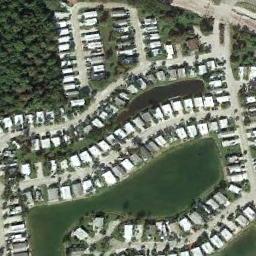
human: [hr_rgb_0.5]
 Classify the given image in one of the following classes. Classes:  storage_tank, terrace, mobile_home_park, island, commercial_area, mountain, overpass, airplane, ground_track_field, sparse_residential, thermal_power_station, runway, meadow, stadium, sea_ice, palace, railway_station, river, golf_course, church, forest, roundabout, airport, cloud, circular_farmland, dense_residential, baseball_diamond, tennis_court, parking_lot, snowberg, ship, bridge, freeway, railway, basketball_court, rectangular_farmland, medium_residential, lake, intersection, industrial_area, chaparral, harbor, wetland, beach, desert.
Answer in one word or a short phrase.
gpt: mobile_home_park